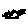
Label: zigzag